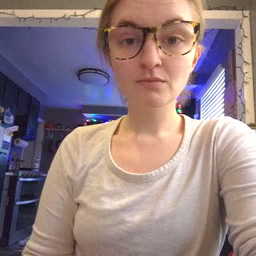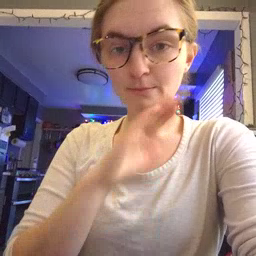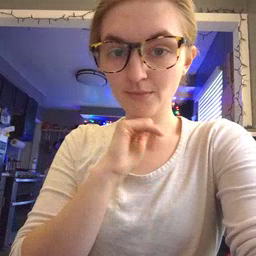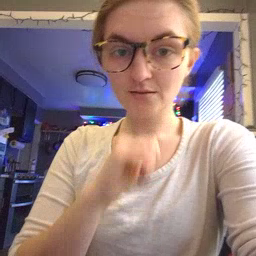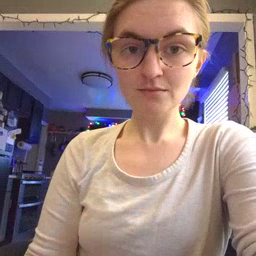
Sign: pig